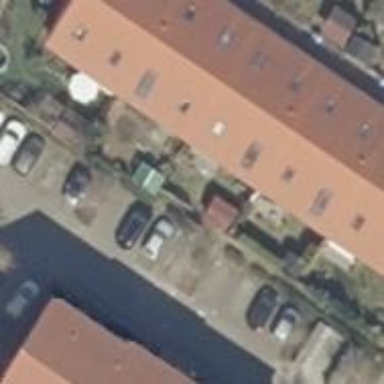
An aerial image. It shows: Terrace building.